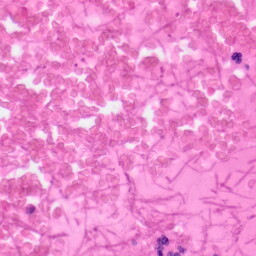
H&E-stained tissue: Colon